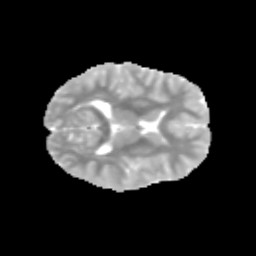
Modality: MD
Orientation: axial
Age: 11
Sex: female
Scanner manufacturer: siemens
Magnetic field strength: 3 T
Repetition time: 3.8 s
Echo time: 0.07 s